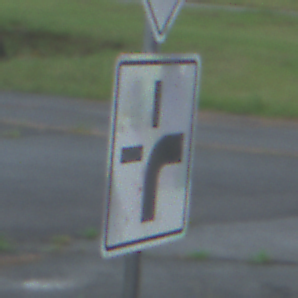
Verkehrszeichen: VerlaufVorfahrtsstrasse3
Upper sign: Vorfahrtsstrasse
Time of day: Midday
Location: Outdoor (Suburban)
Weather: Overcast
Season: NotSpecified
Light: Natural